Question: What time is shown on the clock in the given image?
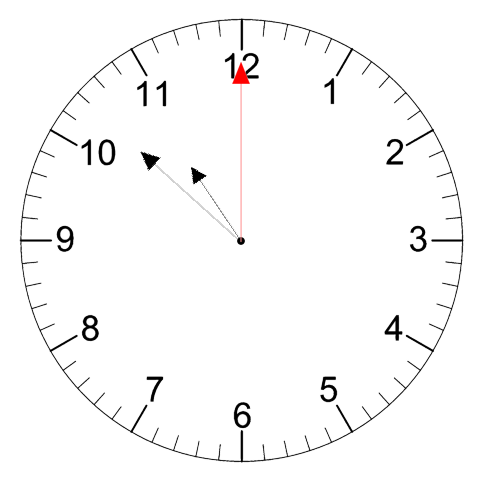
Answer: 10:52:00